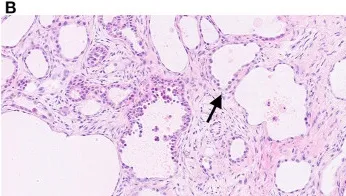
Histological images of the tumor. Carcinoma with papillary and tubule-cystic architecture. Dilated cysts lined by flattened cells with benign-appearing nuclei intermixed with atypical papillae (arrow) (B; H&E, 10x).
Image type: pathology (h&e)